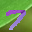
Label: 7